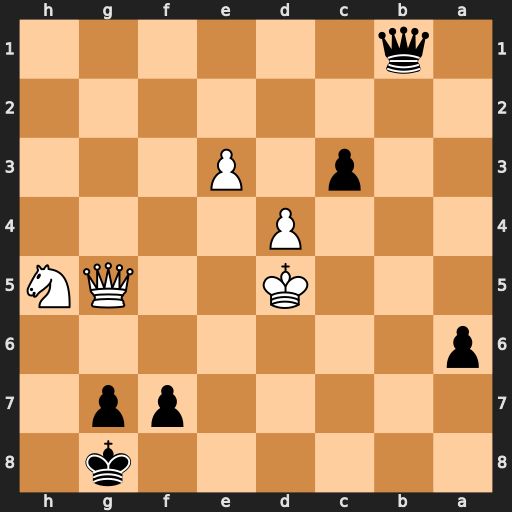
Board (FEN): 6k1/5pp1/p7/3K2QN/3P4/2p1P3/8/1q6
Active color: b
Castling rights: -
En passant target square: -
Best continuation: Qb5+ Ke4 Qxg5